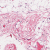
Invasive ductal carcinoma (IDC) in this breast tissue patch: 0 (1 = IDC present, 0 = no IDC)